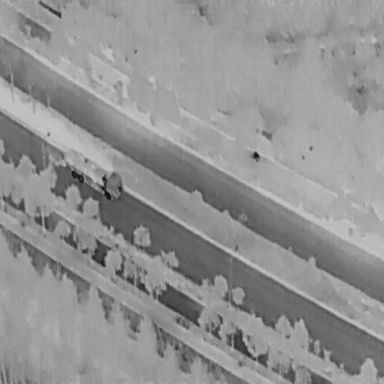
There is an OtherVehicle in the infrared image.